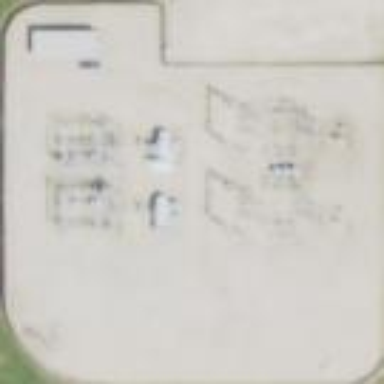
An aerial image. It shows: Power substation enclosed by fence.